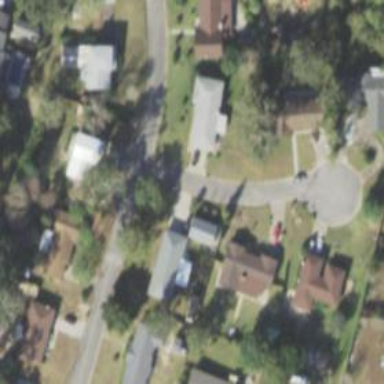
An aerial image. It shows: Smooth asphalt road in residential area.